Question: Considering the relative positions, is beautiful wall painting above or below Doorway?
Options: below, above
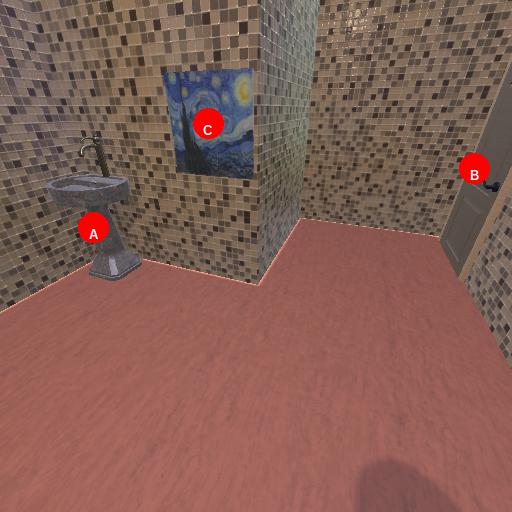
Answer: below